Interaction volume radius: 5 \u00c5
Interaction volume height: 20 \u00c5
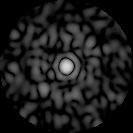
Disorder parameter: 0.8388